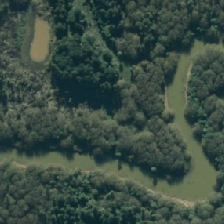
Land cover: deciduous_hardwood